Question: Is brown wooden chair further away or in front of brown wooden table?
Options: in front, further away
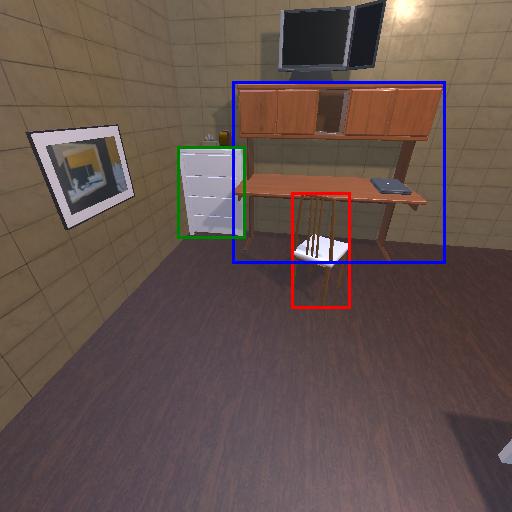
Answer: in front